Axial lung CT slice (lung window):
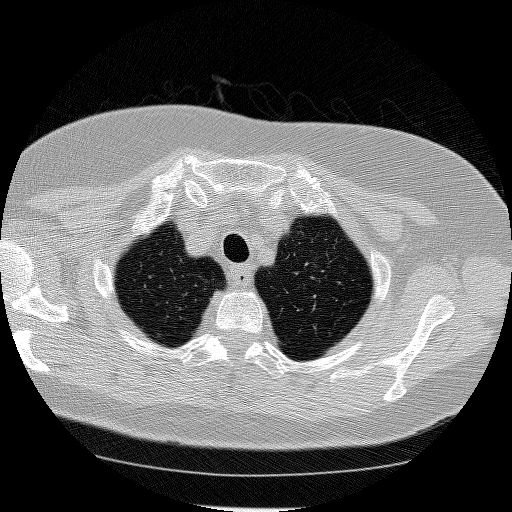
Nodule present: no